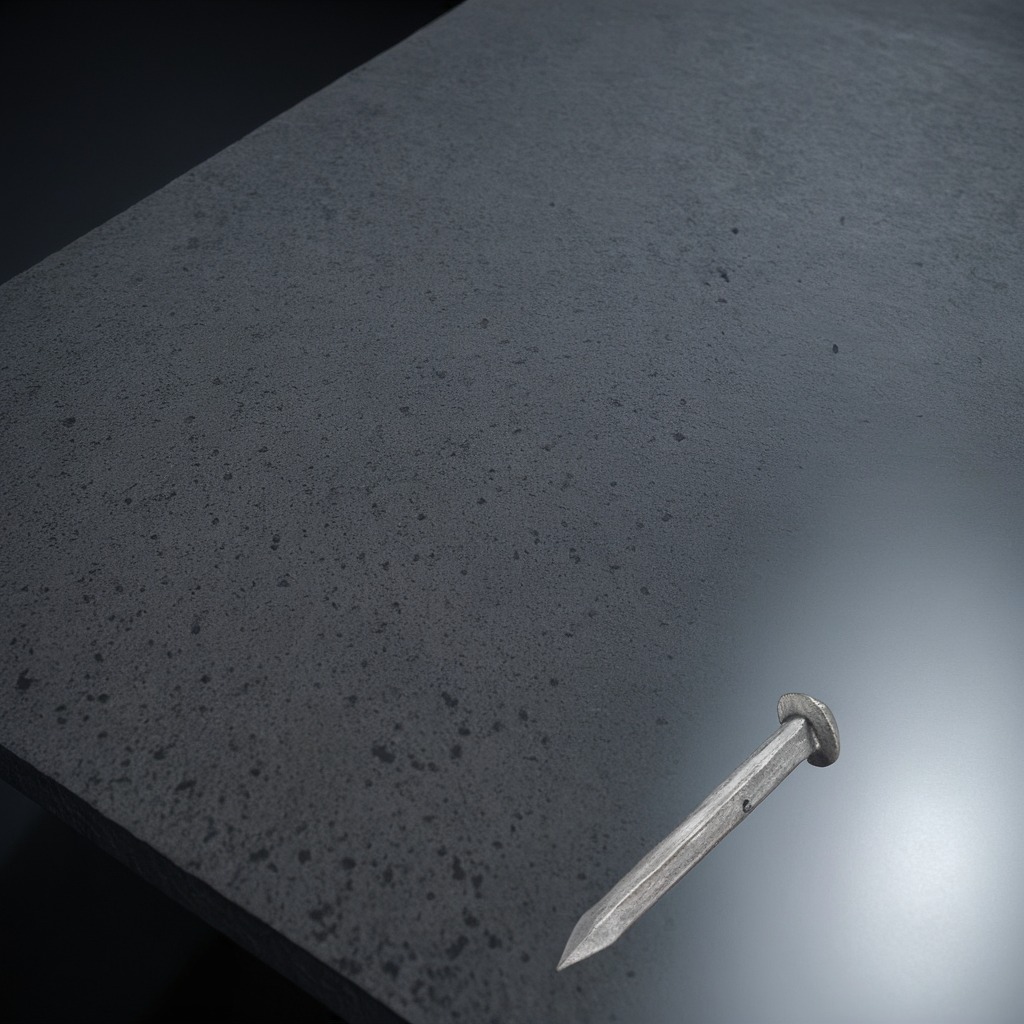
A nail is lying on the clean granite table inside a workshop at night.